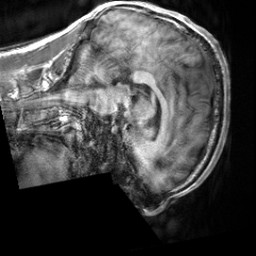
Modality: T1w
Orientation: sagittal
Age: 27
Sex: male
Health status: healthy
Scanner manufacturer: siemens
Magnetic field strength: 3 T
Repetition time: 2 s
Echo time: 0.00232 s